Field crop: maize
Growth stage: 2
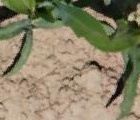
Species: maize